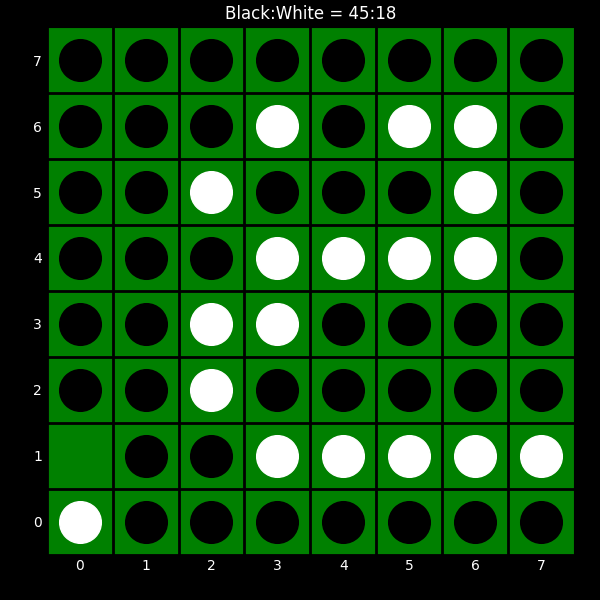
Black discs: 45
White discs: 18